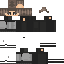
A male human skin with dark skin, wearing brown long hair dressed in a black hoodie and gray pants, featuring a closed mouth.